Question: I have been trying to fix this for a while but I have had no luck. I have a facebook app (witdh: 510) that keeps including scroll bars. This is how it looks in facebook:

There is nothing in my application that will has a width greater then 510, so I am confused as to why there is white space in the first place. I also do not understand why there is a vertical scroll bar because there is clearly enough room on page to fit the app.
In my settings for the app Auto resize is called and I have 'FB.Canvas.setAutoResize();' in my 'window.fbAsyncInit' function. I also tried using a CSS Reset '<link rel="stylesheet" type="text/css" href="http://yui.yahooapis.com/3.3.0/build/cssreset/reset-min.css">' but that did not clear the issue.
Any suggestions?
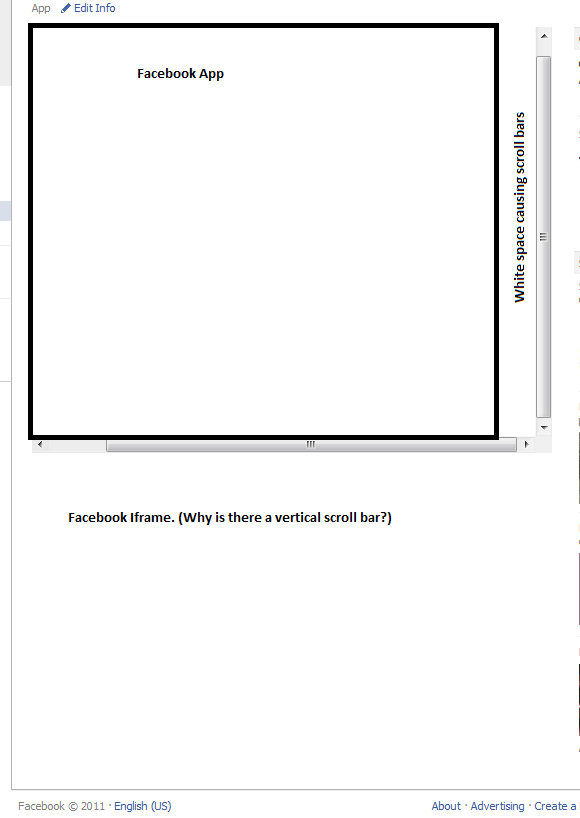
Answer: If you are certain that the dimensions of your iFrame will always show the content, then you could just set:
'''
<iframe src="yourpage.htm" scrolling="no"></iframe>
'''
will force the iFrame to NOT show scrollbars, even if content is bigger than the frame.
That should be a sure-fire way to NOT show scrollbars, but should be used cautiously and you should know that content may end up hidden with no apparent way for the user to scroll to it, if it extends beyond the bounds of the iFrame.
--edit--
Since you apparently can't set this on Facebook, you should simply wrap the page you're loading in a wrapper div and set the height, width, and overflow properties there.
'''
<div class="wrap" style="height:500px; width:510px; overflow:hidden;">
your page content here
</div>
'''
You can use for no scrollbars, or for only hiding the horizontal scrollbar, or for only hiding the vertical scrollbar.